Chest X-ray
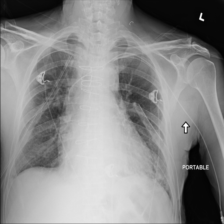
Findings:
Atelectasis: negative
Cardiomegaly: negative
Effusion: negative
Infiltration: negative
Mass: negative
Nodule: negative
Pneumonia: negative
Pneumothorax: positive
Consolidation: negative
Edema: negative
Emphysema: negative
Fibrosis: negative
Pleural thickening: negative
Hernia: negative